Field crop: tomato
Growth stage: 1
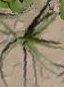
Species: cyperus